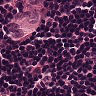
Metastatic tissue present: yes